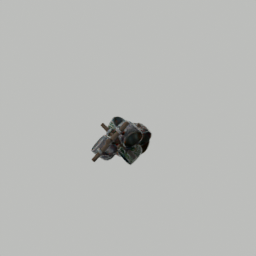
Label: tools